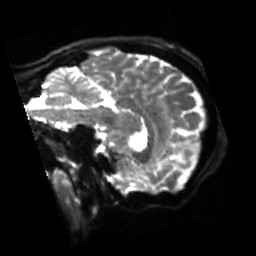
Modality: sbref
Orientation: sagittal
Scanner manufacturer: siemens
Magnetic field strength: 3 T
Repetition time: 4 s
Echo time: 0.0594 s